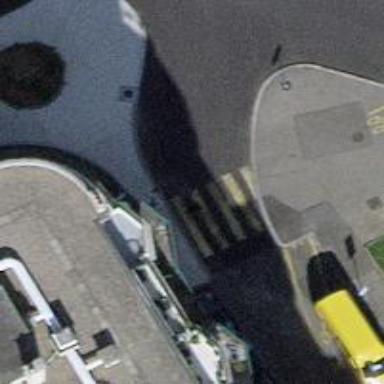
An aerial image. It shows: Uncontrolled zebra crossing with zebra markings.